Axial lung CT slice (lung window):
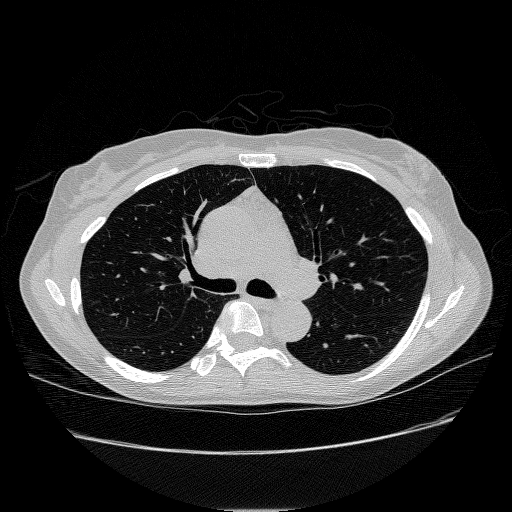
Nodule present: no